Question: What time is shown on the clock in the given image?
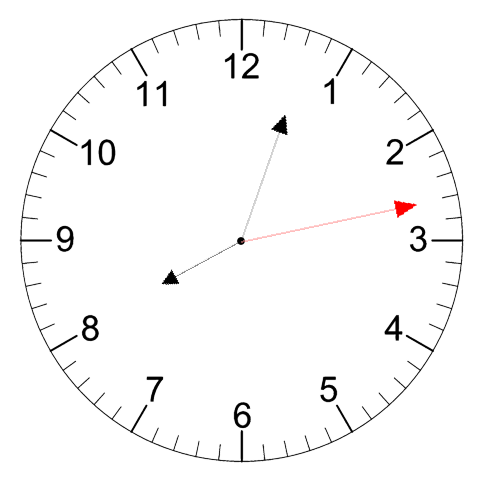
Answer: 08:03:13